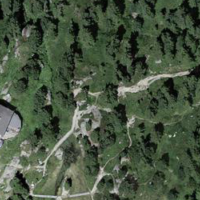
EUNIS habitat code: 43
Species observed at this site:
Menyanthes trifoliata